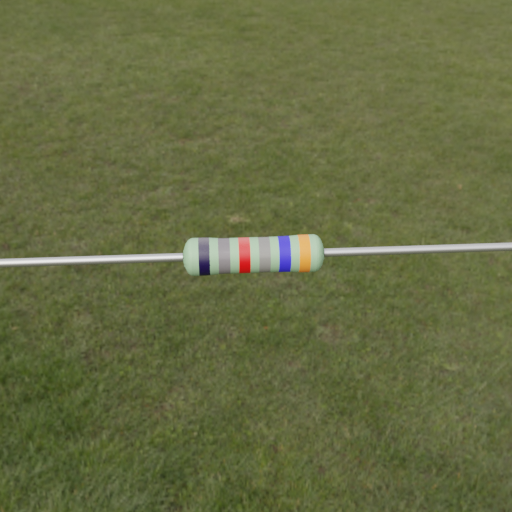
Resistor colour bands (in order): black, gray, red, gray, blue, orange